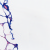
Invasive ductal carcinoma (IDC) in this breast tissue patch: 0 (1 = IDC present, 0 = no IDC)